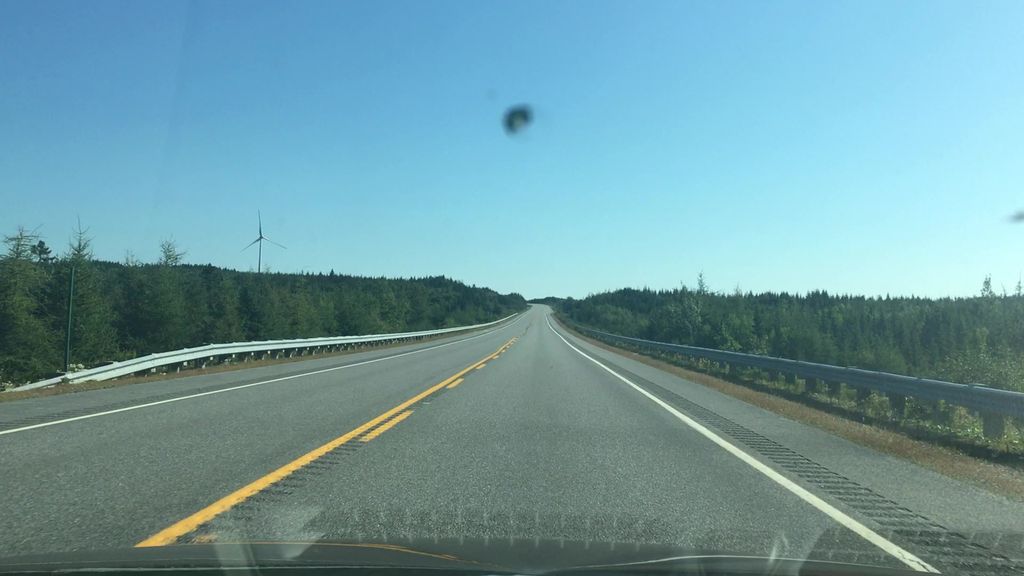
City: halifax